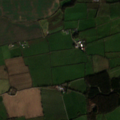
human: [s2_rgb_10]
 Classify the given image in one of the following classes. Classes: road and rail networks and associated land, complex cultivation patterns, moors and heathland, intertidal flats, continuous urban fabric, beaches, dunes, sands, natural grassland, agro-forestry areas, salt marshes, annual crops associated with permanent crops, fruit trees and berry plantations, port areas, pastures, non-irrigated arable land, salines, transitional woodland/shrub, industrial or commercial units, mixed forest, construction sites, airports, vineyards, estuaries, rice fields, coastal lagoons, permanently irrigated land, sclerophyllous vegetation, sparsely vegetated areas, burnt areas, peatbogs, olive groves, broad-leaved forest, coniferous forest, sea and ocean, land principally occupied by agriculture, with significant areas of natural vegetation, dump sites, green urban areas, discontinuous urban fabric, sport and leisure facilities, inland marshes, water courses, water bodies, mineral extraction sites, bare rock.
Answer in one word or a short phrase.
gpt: non-irrigated arable land, pastures, coniferous forest